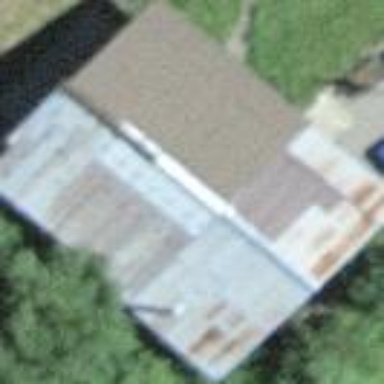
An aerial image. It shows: Rural barn.